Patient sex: M
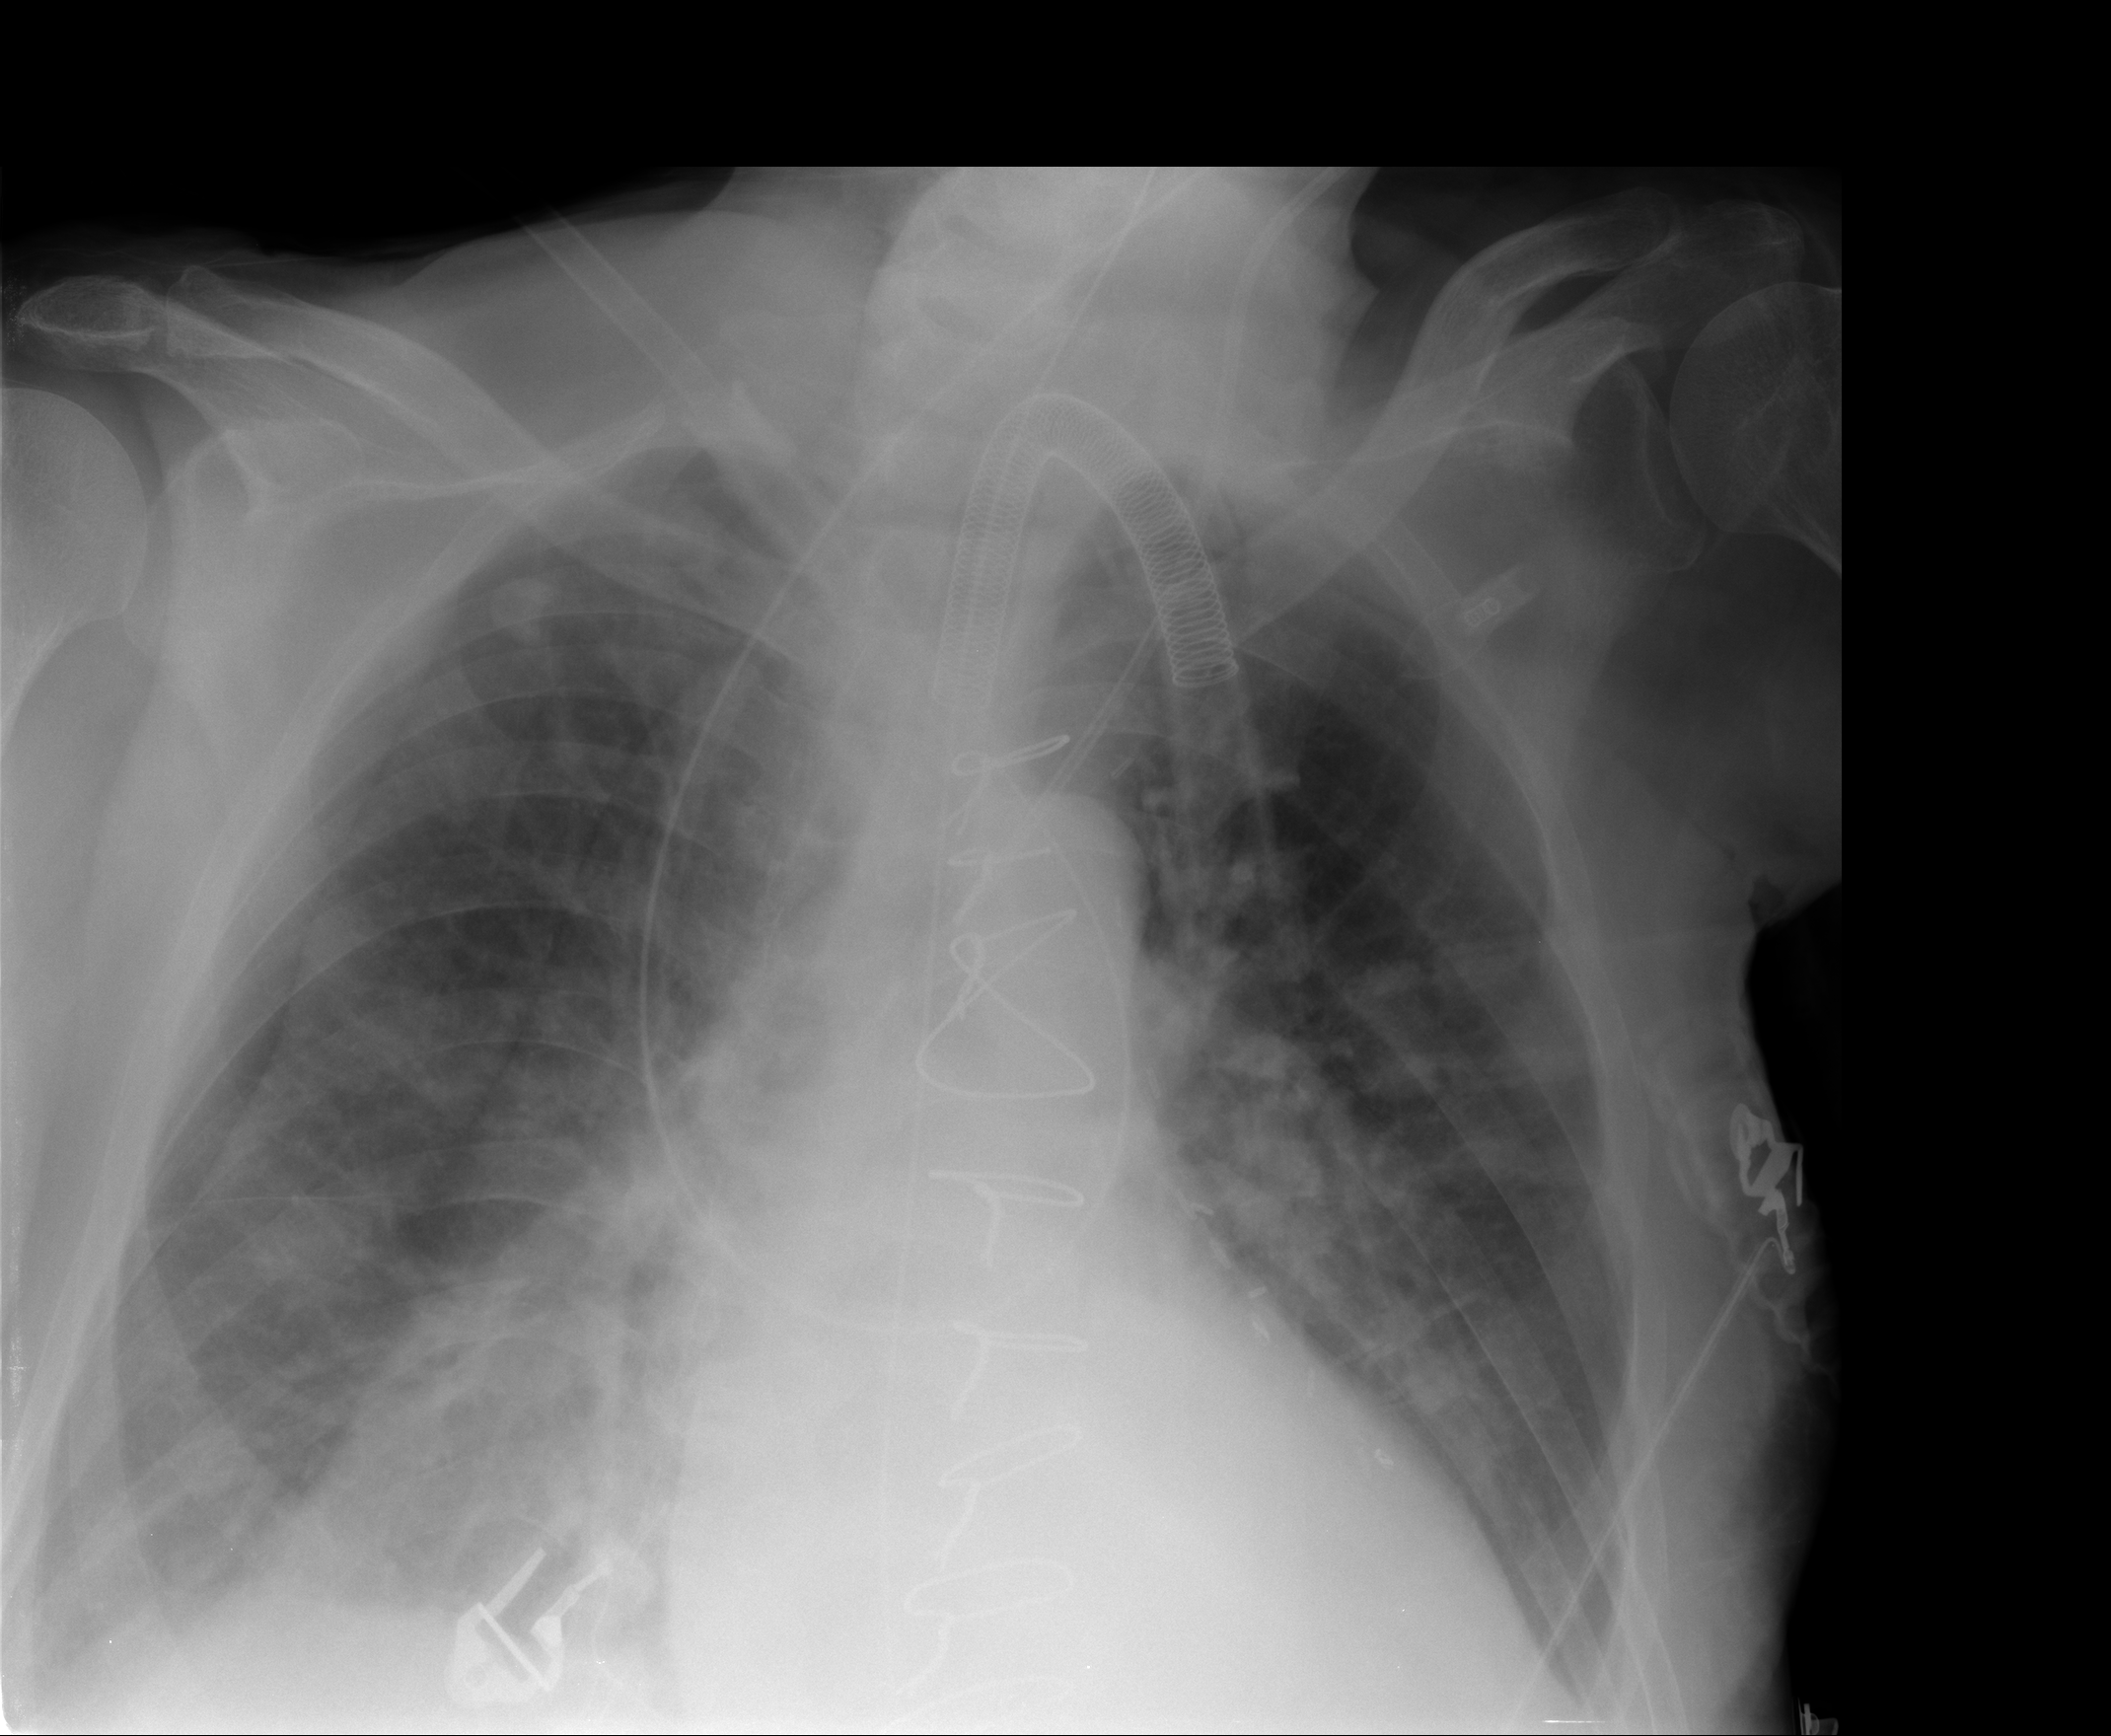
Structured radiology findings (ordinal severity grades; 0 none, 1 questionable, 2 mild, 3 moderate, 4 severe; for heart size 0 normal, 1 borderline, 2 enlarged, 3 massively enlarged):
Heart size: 1
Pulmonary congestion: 1
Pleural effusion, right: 1
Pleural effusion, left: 0
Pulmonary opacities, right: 1
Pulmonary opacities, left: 0
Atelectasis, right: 2
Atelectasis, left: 0